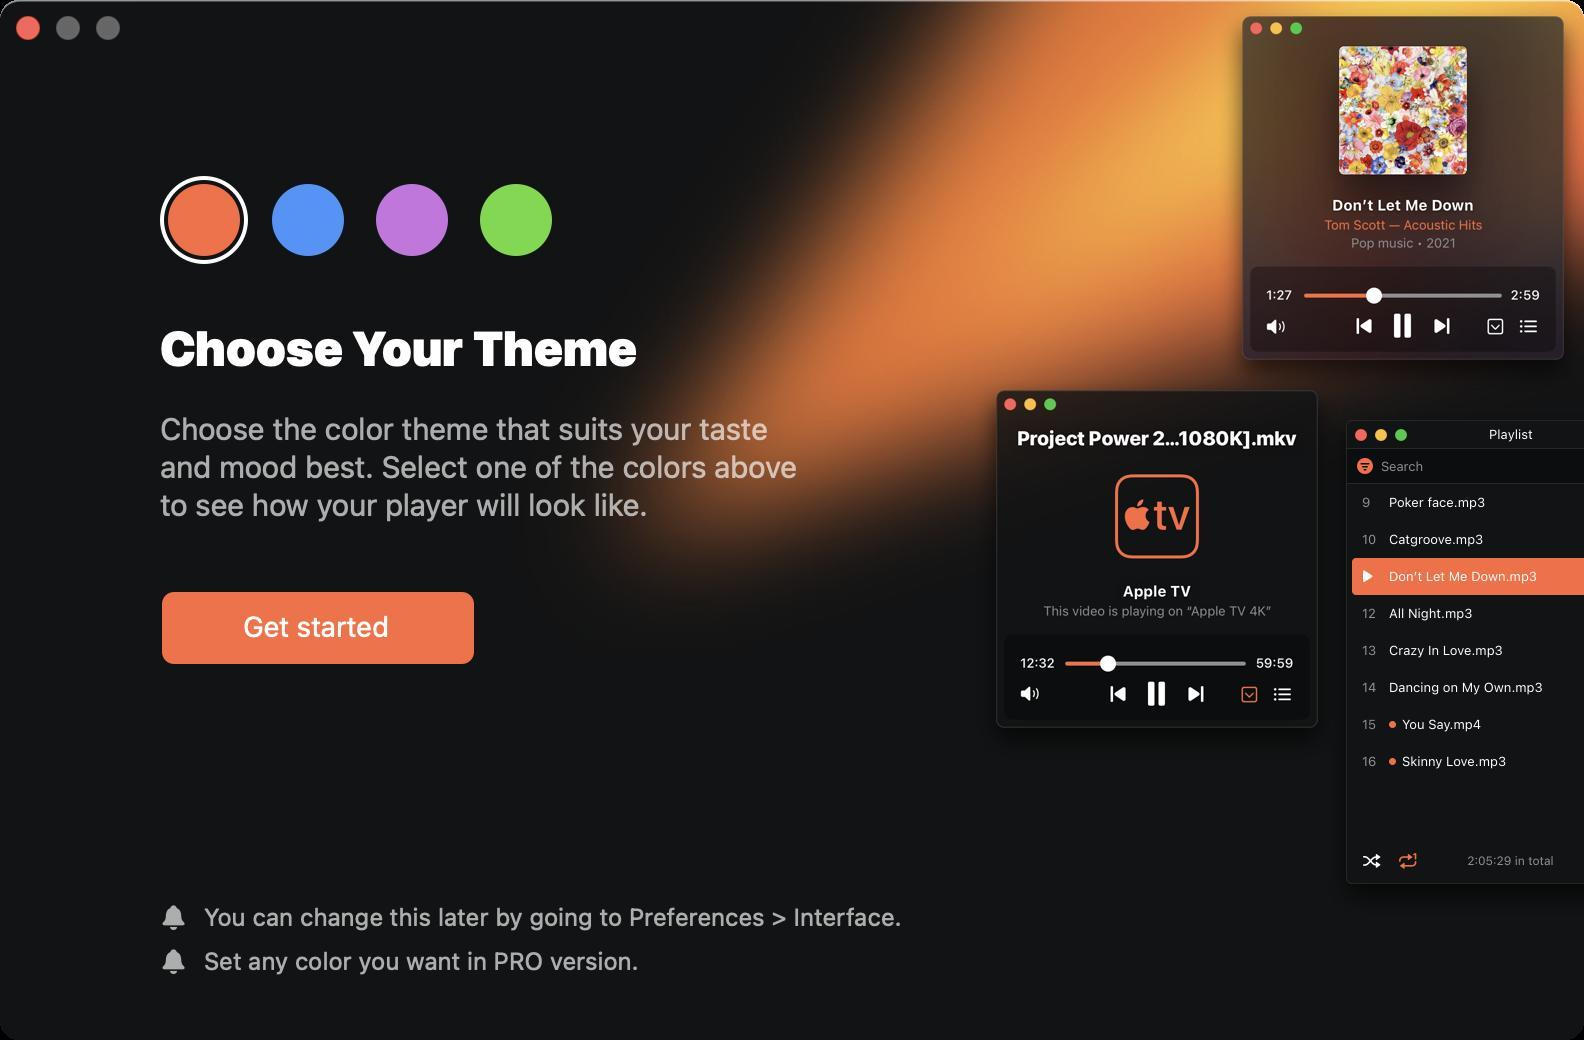
Accessibility tree:
{"name": "", "role": "AXWindow", "description": null, "role_description": "dialog", "value": null, "position": "306.00;124.00", "size": "792;520", "children": [{"name": null, "role": "AXImage", "description": "serviceWindowTopCornerImage", "role_description": "image", "value": null, "position": "256.00;0.00", "size": "536;331", "children": []}, {"name": null, "role": "AXStaticText", "description": null, "role_description": "text", "value": "Choose Your Theme", "position": "78.00;160.00", "size": "243;29", "children": []}, {"name": null, "role": "AXStaticText", "description": null, "role_description": "text", "value": "Choose the color theme that suits your taste and mood best. Select one of the colors above to see how your player will look like.", "position": "78.00;205.00", "size": "336;57", "children": []}, {"name": null, "role": "AXImage", "description": "colorThemeClassic", "role_description": "image", "value": null, "position": "486.00;0.00", "size": "306;460", "children": []}, {"name": "Get_started", "role": "AXButton", "description": null, "role_description": "button", "value": null, "position": "80.00;294.00", "size": "158;40", "children": []}, {"name": "", "role": "AXRadioButton", "description": null, "role_description": "radio button", "value": 1, "position": "78.00;86.00", "size": "48;48", "children": []}, {"name": "", "role": "AXRadioButton", "description": null, "role_description": "radio button", "value": 0, "position": "130.00;86.00", "size": "48;48", "children": []}, {"name": "", "role": "AXRadioButton", "description": null, "role_description": "radio button", "value": 0, "position": "182.00;86.00", "size": "48;48", "children": []}, {"name": "", "role": "AXRadioButton", "description": null, "role_description": "radio button", "value": 0, "position": "234.00;86.00", "size": "48;48", "children": []}, {"name": null, "role": "AXImage", "description": "serviceTipIcon", "role_description": "image", "value": null, "position": "80.00;452.00", "size": "14;14", "children": []}, {"name": null, "role": "AXStaticText", "description": null, "role_description": "text", "value": "You can change this later by going to Preferences > Interface.", "position": "100.00;450.00", "size": "353;16", "children": []}, {"name": null, "role": "AXImage", "description": "serviceTipIcon", "role_description": "image", "value": null, "position": "80.00;474.00", "size": "14;14", "children": []}, {"name": null, "role": "AXStaticText", "description": null, "role_description": "text", "value": "Set any color you want in PRO version.", "position": "100.00;472.00", "size": "222;16", "children": []}, {"name": null, "role": "AXButton", "description": null, "role_description": "close button", "value": null, "position": "7.00;6.00", "size": "14;16", "children": []}, {"name": null, "role": "AXButton", "description": null, "role_description": "zoom button", "value": null, "position": "47.00;6.00", "size": "14;16", "children": [{"name": null, "role": "AXGroup", "description": null, "role_description": "group", "value": null, "position": "47.00;6.00", "size": "14;16", "children": [{"name": null, "role": "AXGroup", "description": null, "role_description": "group", "value": null, "position": "47.00;6.00", "size": "14;16", "children": []}]}]}, {"name": null, "role": "AXButton", "description": null, "role_description": "minimize button", "value": null, "position": "27.00;6.00", "size": "14;16", "children": []}, {"name": null, "role": "AXStaticText", "description": null, "role_description": "text", "value": "", "position": "391.00;5.00", "size": "10;16", "children": []}]}